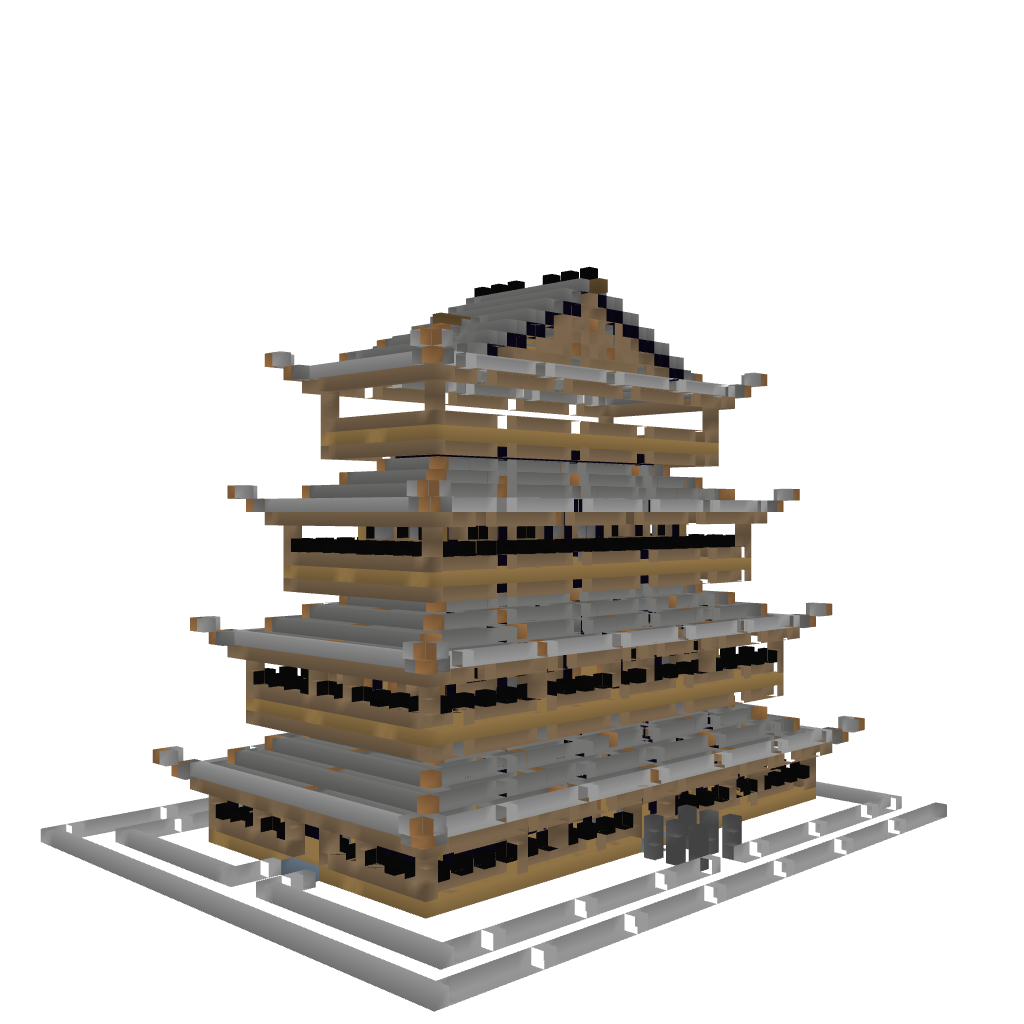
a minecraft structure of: -- The Bagel Pagoda --